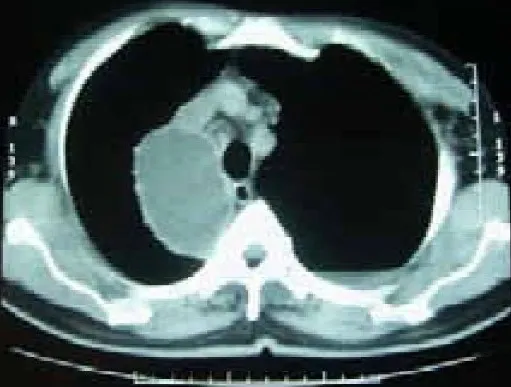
CT Thorax (May '06).
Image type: radiology (ct)